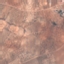
Land use / land cover: PermanentCrop